Question: I'm building .apk file for my Android application using 'Android tools - Export...' as guided <URL>
My question is what are signed and unsigned .apk file?
How can we use usngined .apk file? (I tried to export an unsigned one but I cannot install it for my Galaxy Nexus)

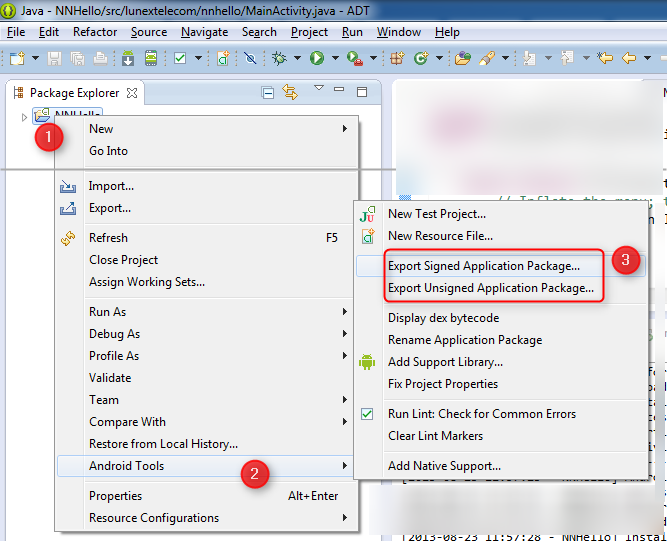
Answer: <URL> is just like signing any other application; it provides the user with some level of assurance that the code hasn't been tampered with since you released it.
Unsigned apps should be usable generally but do require lowering the security level. A quick Google search found a number of articles that explained that all you have to do is check the 'Unknown Sources' box in 'Settings->Security'.